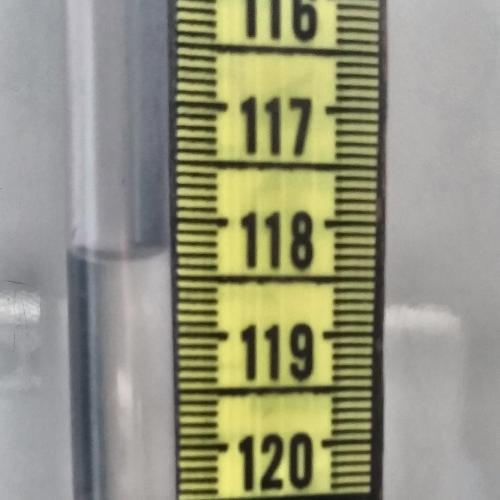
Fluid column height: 118.3 cm